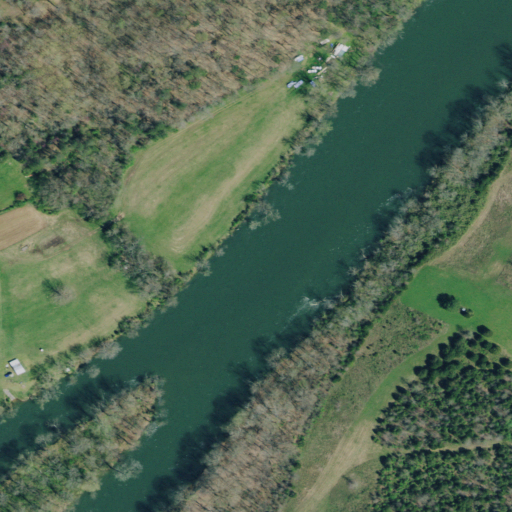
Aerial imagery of bar in Tennessee named Jarnagins Shoals containing open water, deciduous forest, pasture, woody wetlands, evergreen forest, mixed forest, shrub, and open development